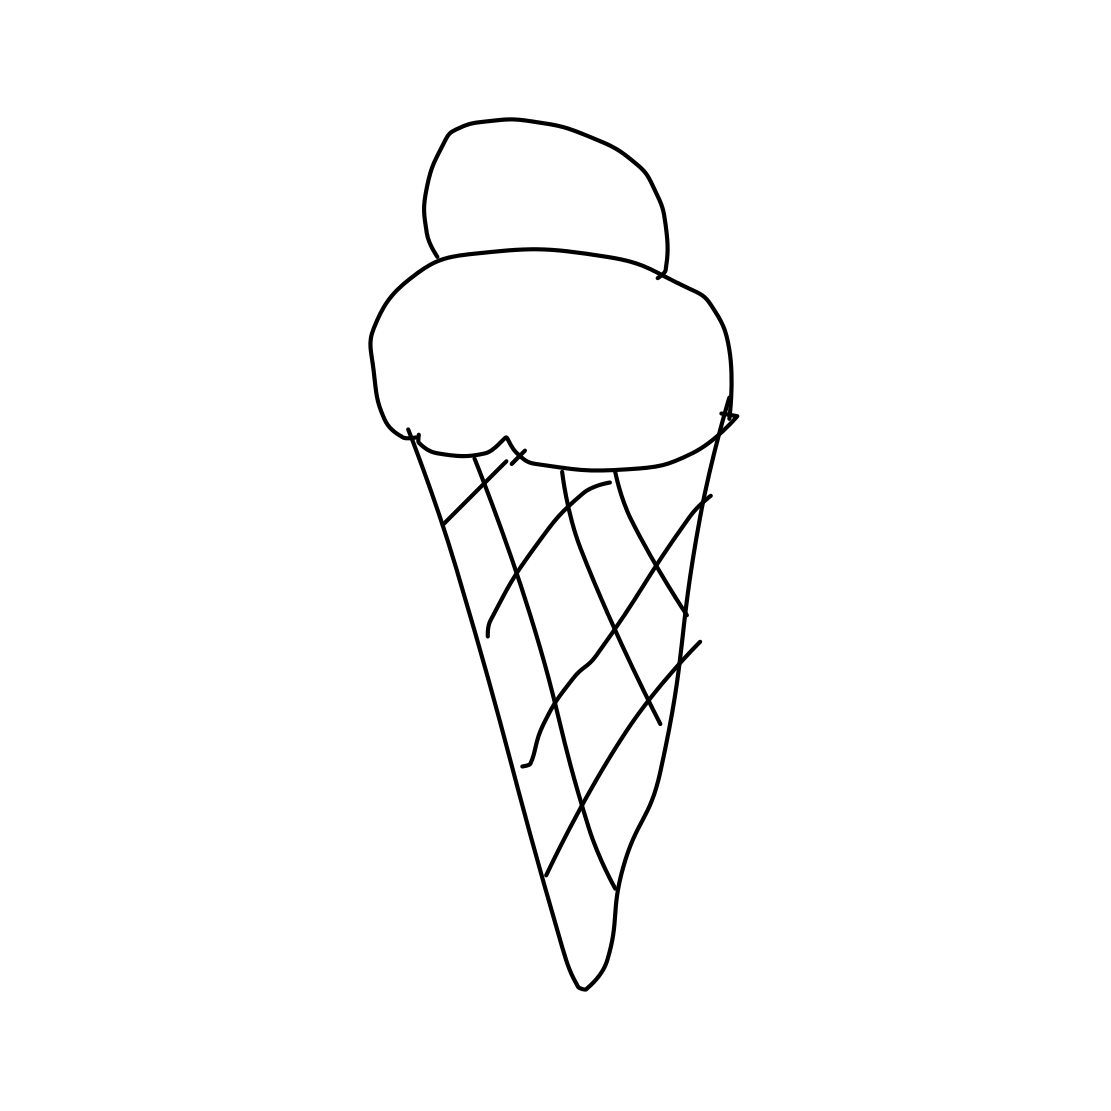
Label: ice-cream-cone